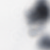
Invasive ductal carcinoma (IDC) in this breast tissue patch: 0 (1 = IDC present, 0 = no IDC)